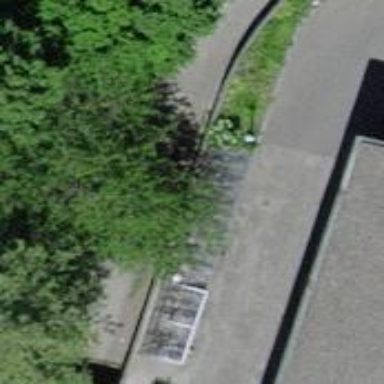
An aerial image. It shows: Bicycle parking facility.